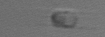
Label: Skeletonema